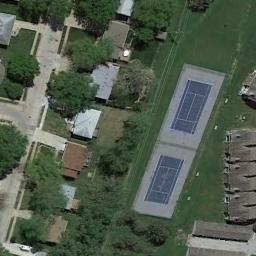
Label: tennis_court